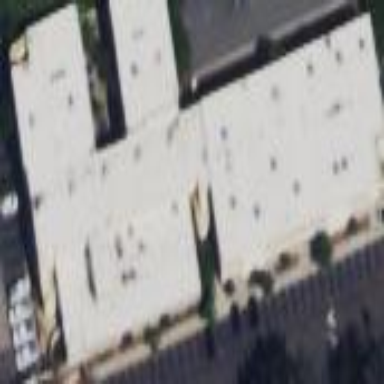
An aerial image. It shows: Office building.